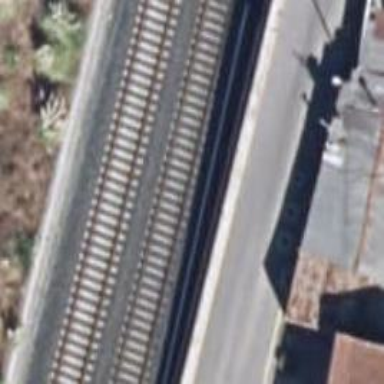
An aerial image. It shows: Railway track with contact line for electrification.